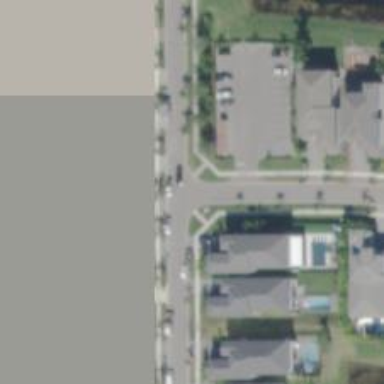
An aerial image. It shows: Unmarked crossing on footway.